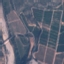
Land use / land cover: PermanentCrop